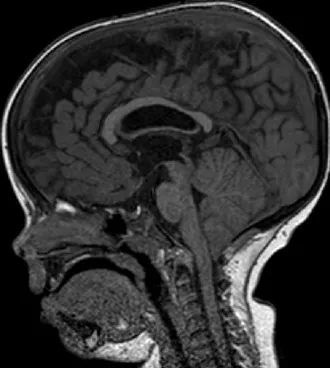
Brain MRI of patient 1 at 2.5 years of age. (A) Mid-sagittal T1-weighted image showing Chiari I malformation.
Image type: radiology (mri)